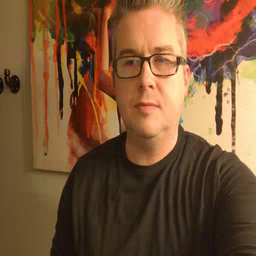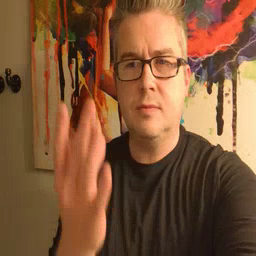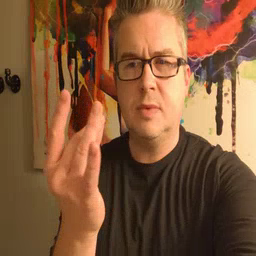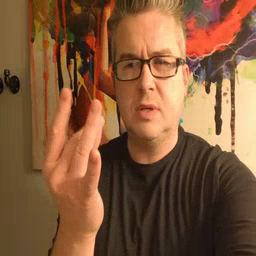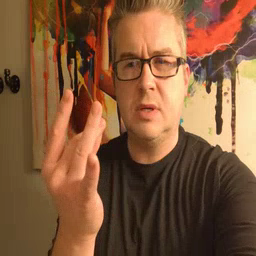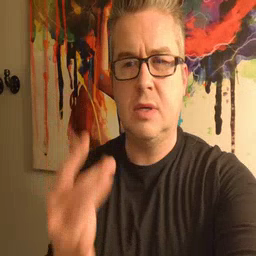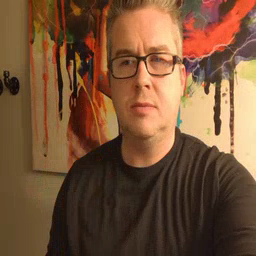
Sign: sticky